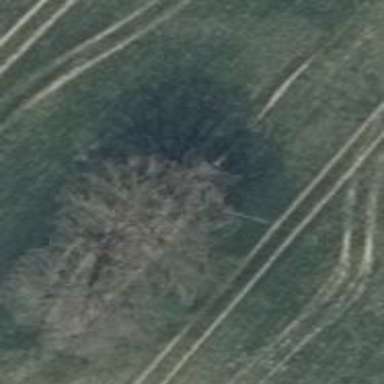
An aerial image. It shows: Landmark tree with broadleaved deciduous leaves.